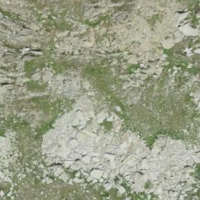
EUNIS habitat code: 48
Species observed at this site:
Anthus spinoletta